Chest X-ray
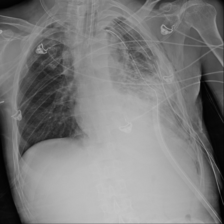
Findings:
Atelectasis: negative
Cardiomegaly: negative
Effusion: negative
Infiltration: negative
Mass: negative
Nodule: negative
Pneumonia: negative
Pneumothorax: negative
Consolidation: negative
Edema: negative
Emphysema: negative
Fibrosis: negative
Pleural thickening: negative
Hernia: negative